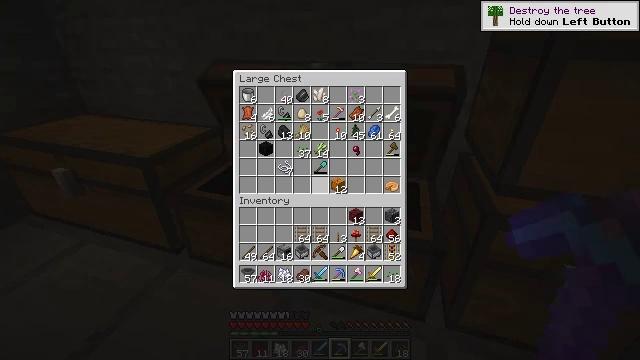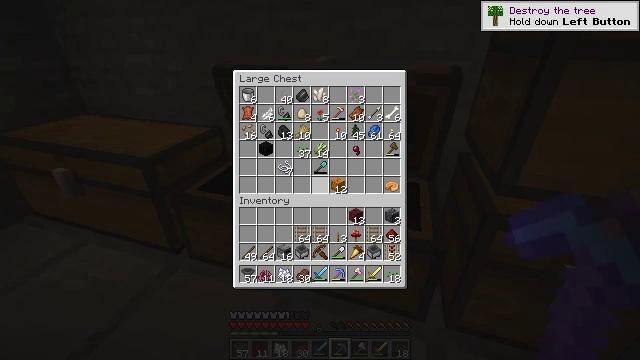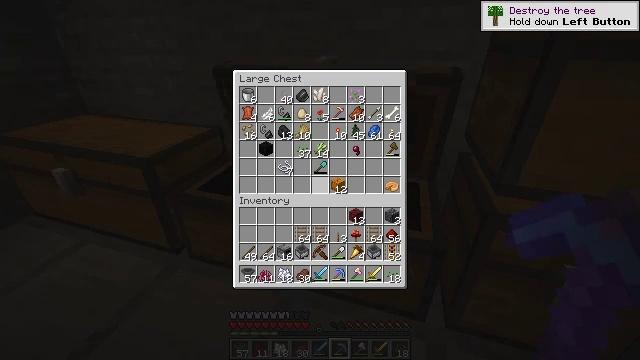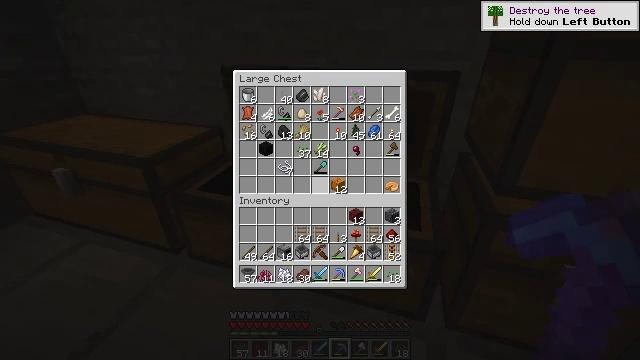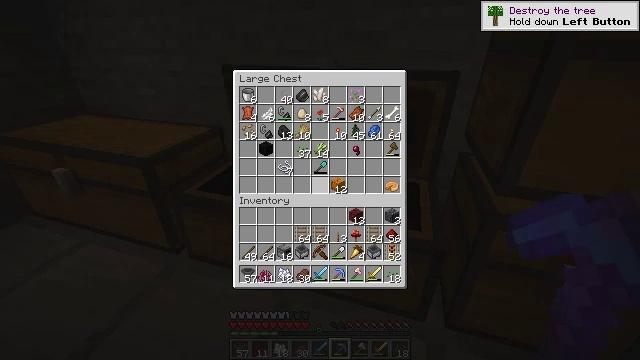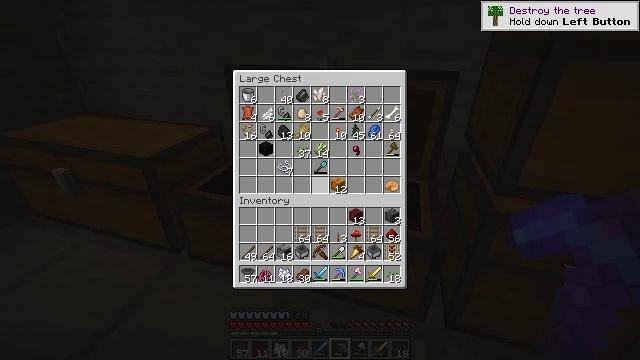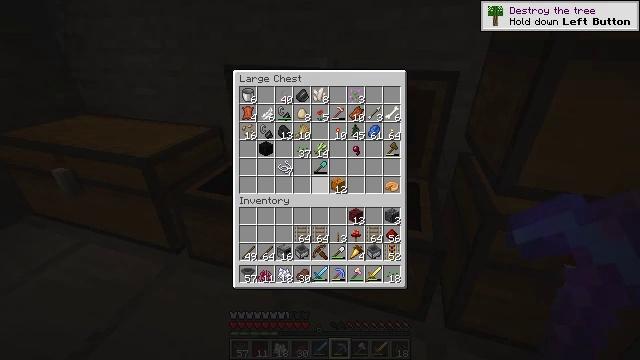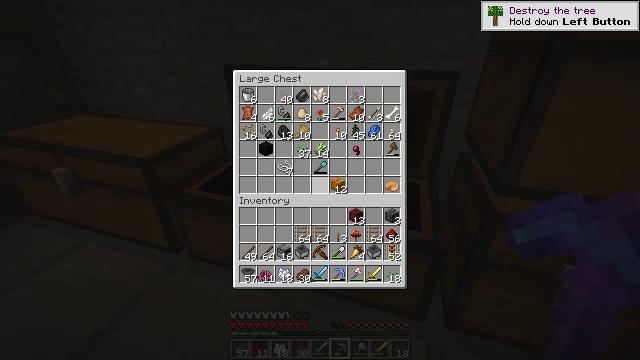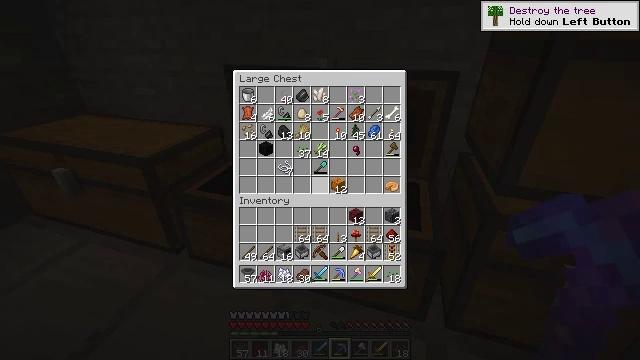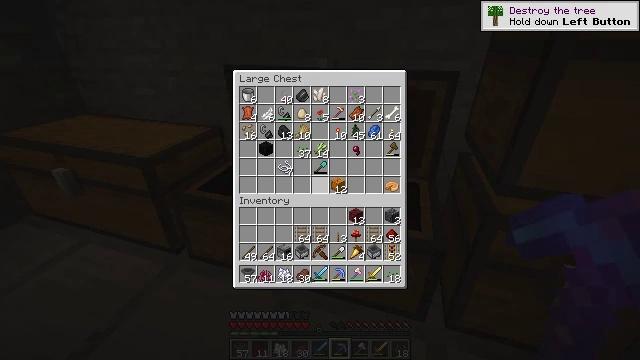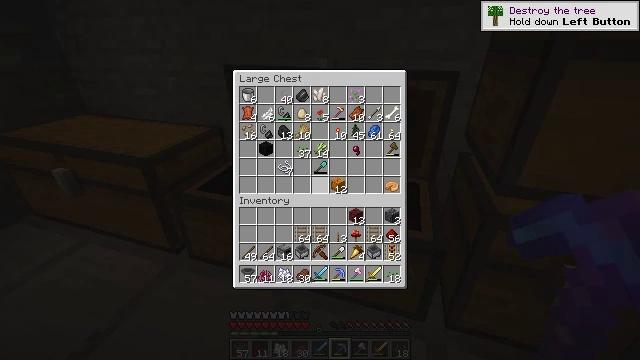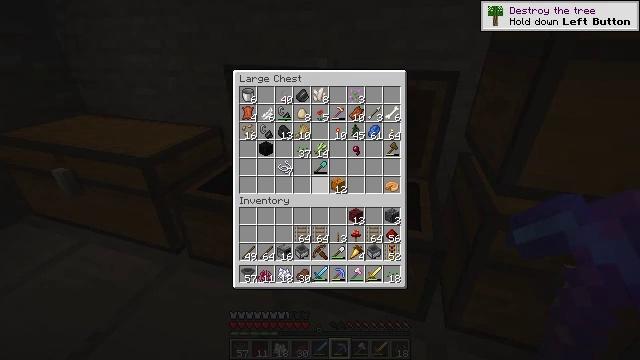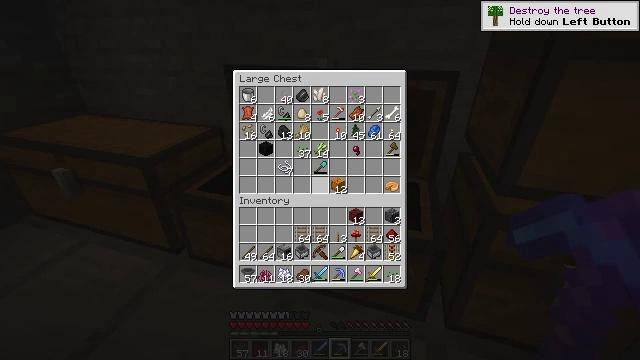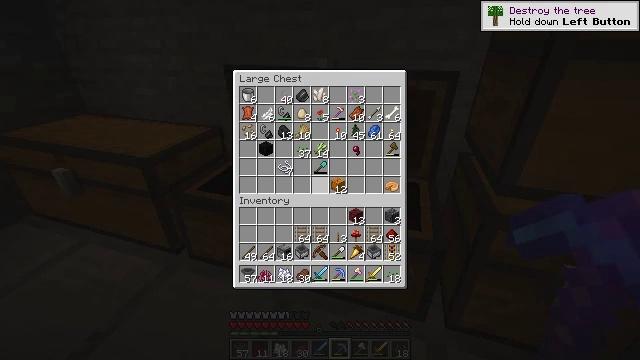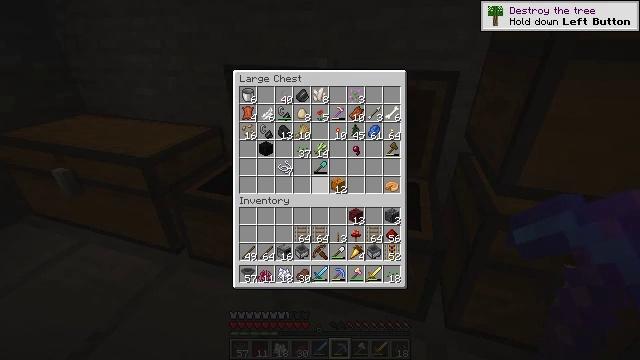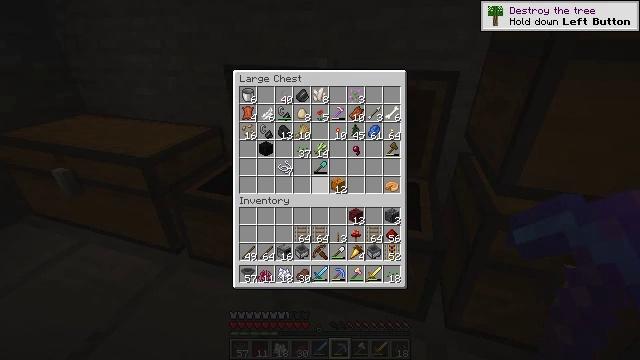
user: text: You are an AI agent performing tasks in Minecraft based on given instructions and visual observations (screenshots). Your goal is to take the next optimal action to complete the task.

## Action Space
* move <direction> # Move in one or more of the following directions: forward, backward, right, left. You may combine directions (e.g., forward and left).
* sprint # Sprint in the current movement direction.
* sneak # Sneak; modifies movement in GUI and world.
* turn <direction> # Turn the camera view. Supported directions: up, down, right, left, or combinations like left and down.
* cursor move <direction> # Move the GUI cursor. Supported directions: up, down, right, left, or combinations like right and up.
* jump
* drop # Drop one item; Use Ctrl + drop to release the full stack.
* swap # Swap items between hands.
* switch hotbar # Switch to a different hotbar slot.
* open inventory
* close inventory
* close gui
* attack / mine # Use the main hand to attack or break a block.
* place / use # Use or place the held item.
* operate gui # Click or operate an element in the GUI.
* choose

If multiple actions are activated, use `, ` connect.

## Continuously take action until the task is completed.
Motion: motion action
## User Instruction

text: Mine spruce leaves from the tree.
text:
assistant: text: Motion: no_op
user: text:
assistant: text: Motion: no_op
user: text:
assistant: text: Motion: no_op
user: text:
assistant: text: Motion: no_op
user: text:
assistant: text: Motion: no_op
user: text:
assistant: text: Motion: no_op
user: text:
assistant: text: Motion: no_op
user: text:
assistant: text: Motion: no_op
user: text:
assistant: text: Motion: no_op
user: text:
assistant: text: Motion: no_op
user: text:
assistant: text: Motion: no_op
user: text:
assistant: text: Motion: no_op
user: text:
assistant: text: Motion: no_op
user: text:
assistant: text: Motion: no_op
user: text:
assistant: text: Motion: no_op
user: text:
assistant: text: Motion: no_op
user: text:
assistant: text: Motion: no_op
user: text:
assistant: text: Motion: no_op
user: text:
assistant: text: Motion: no_op
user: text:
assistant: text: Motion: no_op
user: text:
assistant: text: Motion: no_op
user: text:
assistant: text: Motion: no_op
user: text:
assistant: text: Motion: no_op
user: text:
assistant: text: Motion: no_op
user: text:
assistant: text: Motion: no_op
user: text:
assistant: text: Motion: no_op
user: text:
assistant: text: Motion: no_op
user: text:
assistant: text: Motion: no_op
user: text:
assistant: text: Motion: no_op
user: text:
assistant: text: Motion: no_op